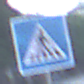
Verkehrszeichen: FussgaengerueberwegLinks
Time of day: SunriseSunset
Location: Outdoor (Urban)
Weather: PartlyCloudy
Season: NotSpecified
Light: Natural